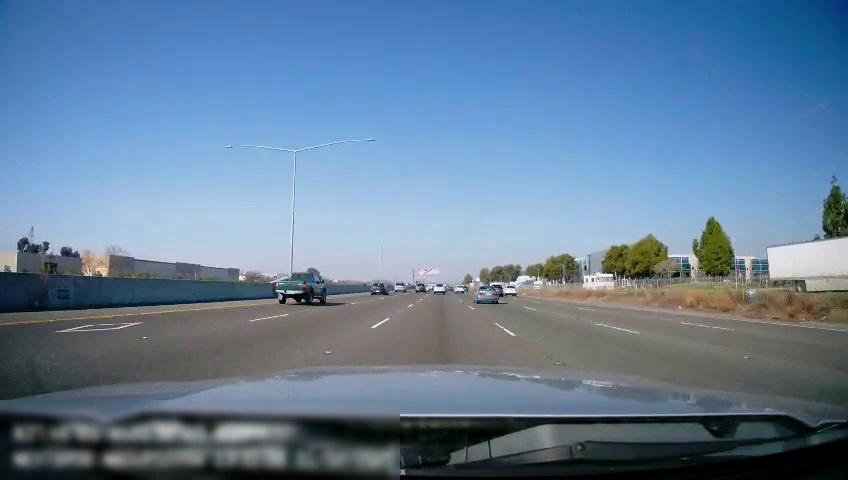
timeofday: Day
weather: Sunny
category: Drivable Space
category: Vehicles | Truck
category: Vehicles | Bus
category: Vehicles | Bus
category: Vehicles | SUV
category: Vehicles | SUV
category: Vehicles | Car
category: Vehicles | SUV
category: Vehicles | SUV
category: Vehicles | Car
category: Vehicles | Truck
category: Vehicles | SUV
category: Vehicles | Car
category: Lanes | Current Lane
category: Lanes | Current Lane
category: Lanes | Alternate Lane
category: Lanes | Alternate Lane
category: Lanes | Alternate Lane
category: Lanes | Alternate Lane
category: Lanes | Alternate Lane